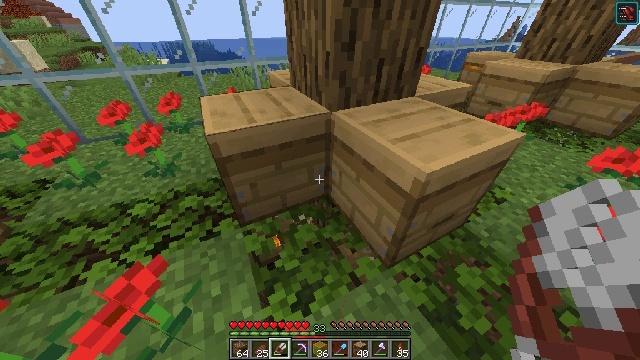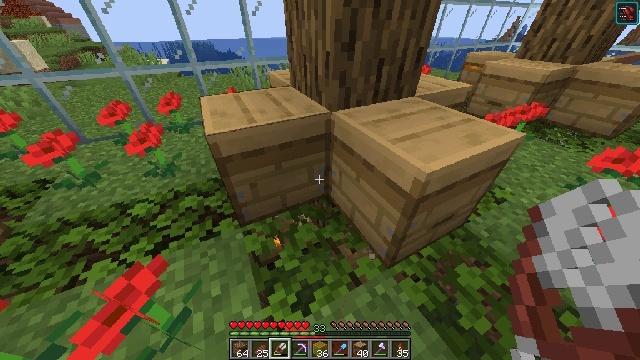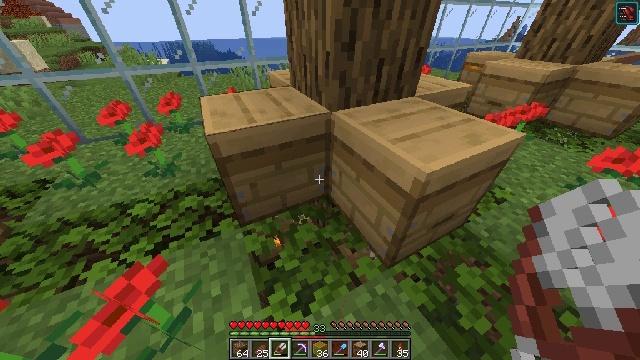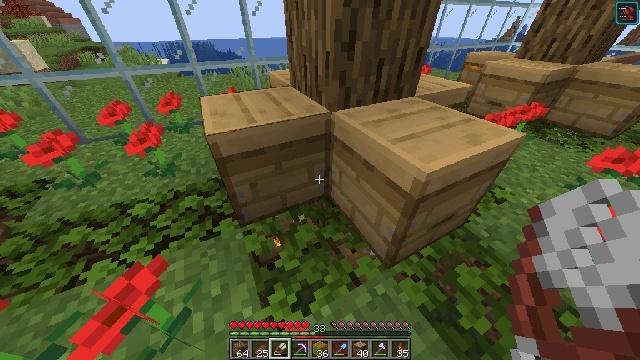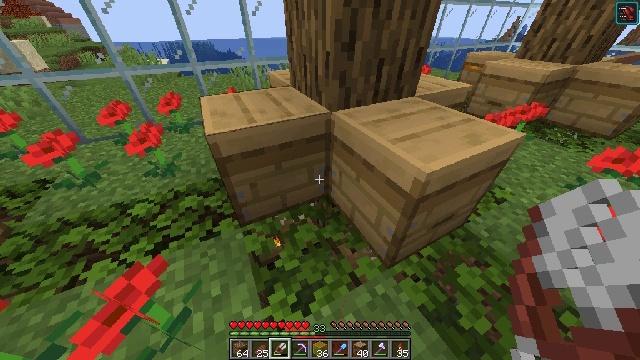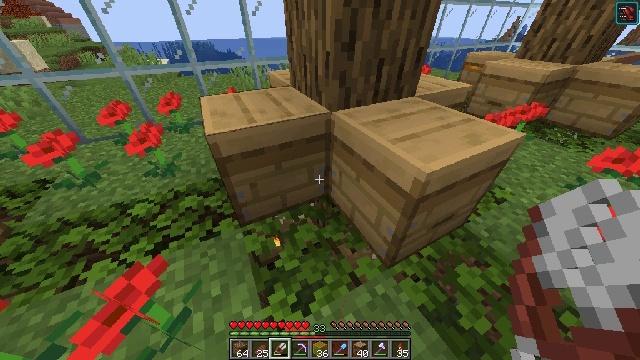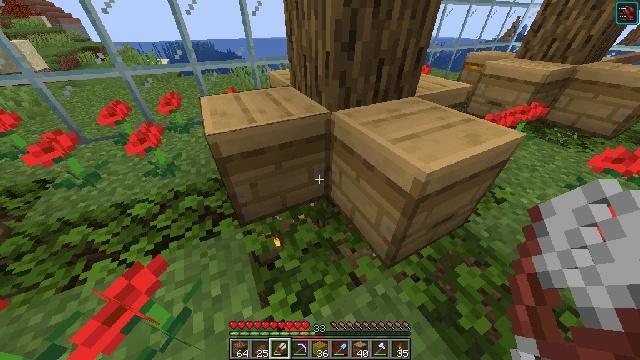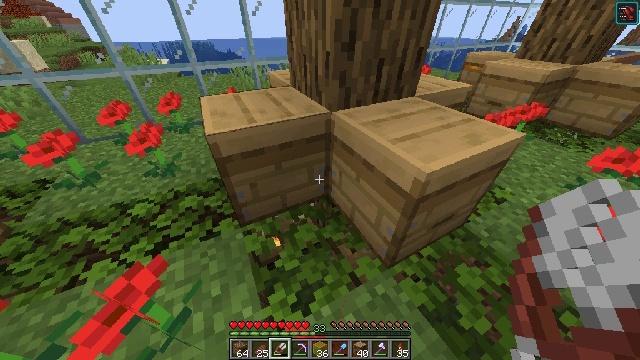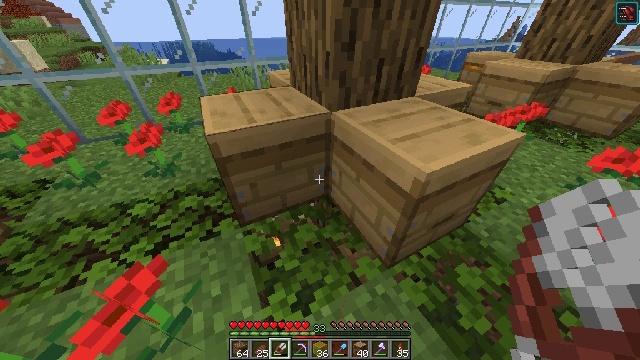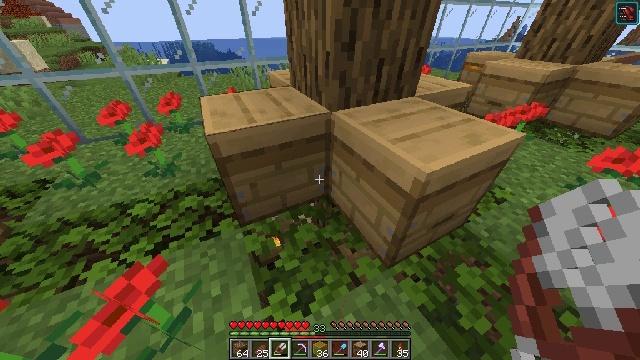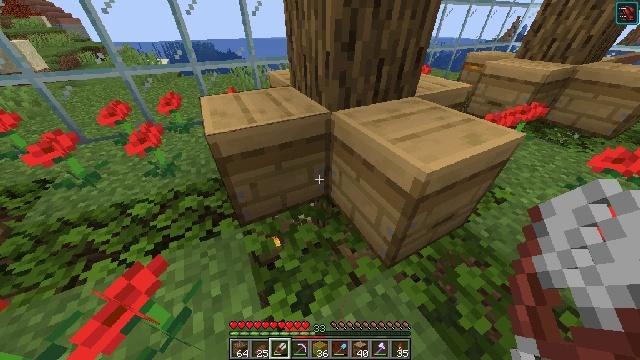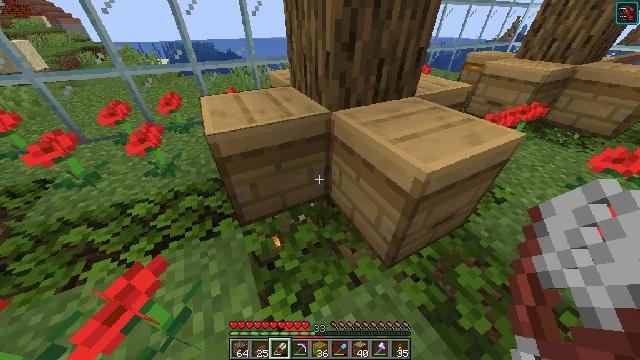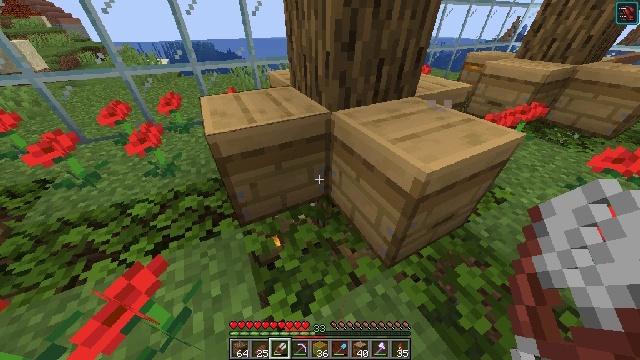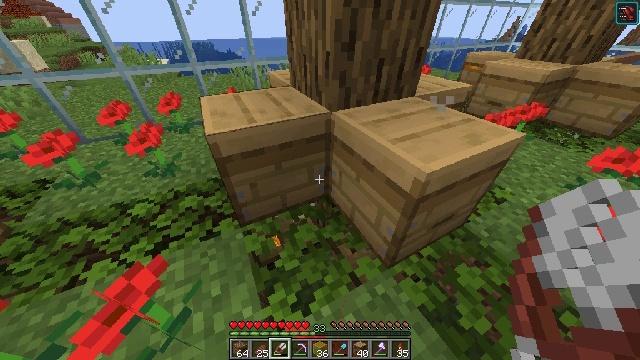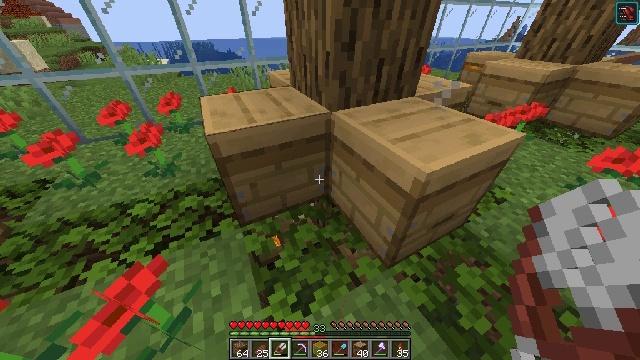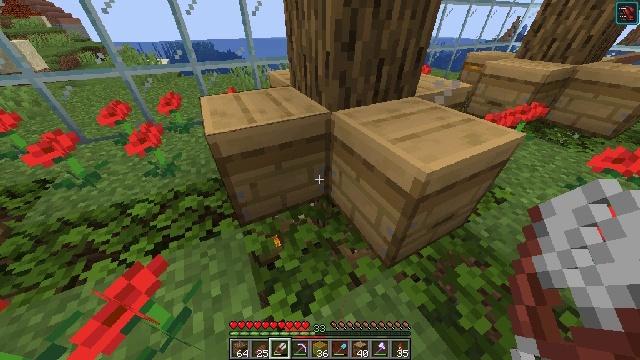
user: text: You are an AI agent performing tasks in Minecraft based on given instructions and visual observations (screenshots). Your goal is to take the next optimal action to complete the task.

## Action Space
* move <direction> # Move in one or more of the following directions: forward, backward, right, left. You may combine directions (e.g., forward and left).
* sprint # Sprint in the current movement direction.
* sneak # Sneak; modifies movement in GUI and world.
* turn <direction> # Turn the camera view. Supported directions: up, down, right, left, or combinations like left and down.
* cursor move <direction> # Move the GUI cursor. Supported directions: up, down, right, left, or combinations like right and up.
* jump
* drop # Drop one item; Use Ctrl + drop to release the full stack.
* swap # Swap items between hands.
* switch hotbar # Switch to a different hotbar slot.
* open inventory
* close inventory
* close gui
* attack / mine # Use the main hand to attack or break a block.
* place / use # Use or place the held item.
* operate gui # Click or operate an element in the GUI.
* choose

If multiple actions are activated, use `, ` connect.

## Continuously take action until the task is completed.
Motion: motion action
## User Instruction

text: Open the crafting table to make a honeycomb block with honeycombs.
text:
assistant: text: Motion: attack / mine
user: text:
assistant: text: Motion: attack / mine
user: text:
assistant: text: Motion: attack / mine
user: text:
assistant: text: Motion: attack / mine
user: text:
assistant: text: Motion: attack / mine
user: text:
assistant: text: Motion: attack / mine
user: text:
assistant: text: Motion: attack / mine
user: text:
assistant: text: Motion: attack / mine
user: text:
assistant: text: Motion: attack / mine
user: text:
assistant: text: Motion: attack / mine
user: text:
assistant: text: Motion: attack / mine
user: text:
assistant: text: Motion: attack / mine
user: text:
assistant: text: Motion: attack / mine
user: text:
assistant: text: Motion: attack / mine
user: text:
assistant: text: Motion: attack / mine
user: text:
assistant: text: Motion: attack / mine
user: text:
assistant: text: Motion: attack / mine
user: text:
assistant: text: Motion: attack / mine
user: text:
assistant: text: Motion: attack / mine
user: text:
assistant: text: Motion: attack / mine
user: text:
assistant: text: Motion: attack / mine
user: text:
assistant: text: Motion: attack / mine
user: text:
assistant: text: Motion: attack / mine
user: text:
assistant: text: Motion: attack / mine
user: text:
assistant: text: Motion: attack / mine
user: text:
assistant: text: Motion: attack / mine
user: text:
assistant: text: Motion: attack / mine
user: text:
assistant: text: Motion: move forward and move left, attack / mine
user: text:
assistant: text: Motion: move forward and move left, attack / mine
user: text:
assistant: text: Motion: move forward and move left, attack / mine